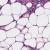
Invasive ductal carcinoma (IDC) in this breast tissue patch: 1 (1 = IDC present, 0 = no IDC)